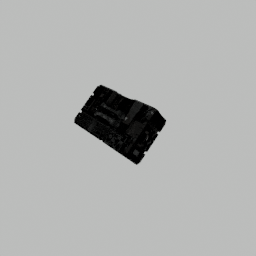
Label: tools